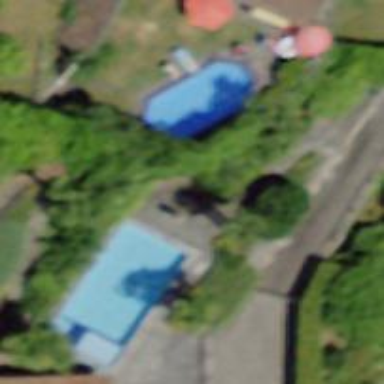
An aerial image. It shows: Swimming pool located in leisure land.